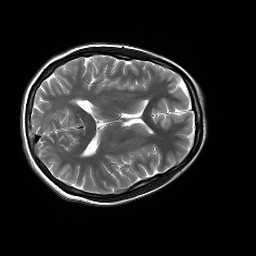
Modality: T2w
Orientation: axial
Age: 22
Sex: female
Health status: healthy
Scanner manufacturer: siemens
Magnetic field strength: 3 T
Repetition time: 4.01 s
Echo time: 0.116 s